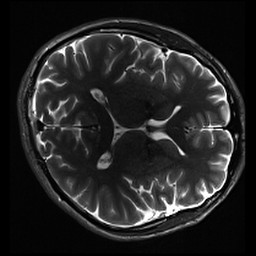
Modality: inplaneT2
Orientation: axial